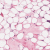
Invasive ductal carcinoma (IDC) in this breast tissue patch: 0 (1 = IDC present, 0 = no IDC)